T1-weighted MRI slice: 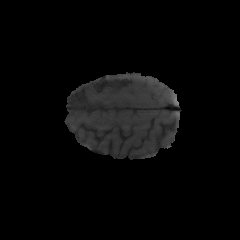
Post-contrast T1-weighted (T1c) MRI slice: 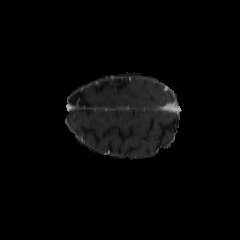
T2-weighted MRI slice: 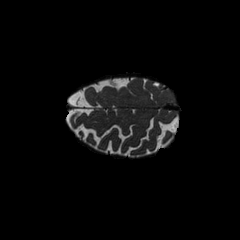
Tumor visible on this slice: no